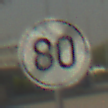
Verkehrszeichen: EndeGeschwindigkeit80
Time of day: MorningAfternoon
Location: Outdoor (Suburban)
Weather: Clear
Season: NotSpecified
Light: Natural